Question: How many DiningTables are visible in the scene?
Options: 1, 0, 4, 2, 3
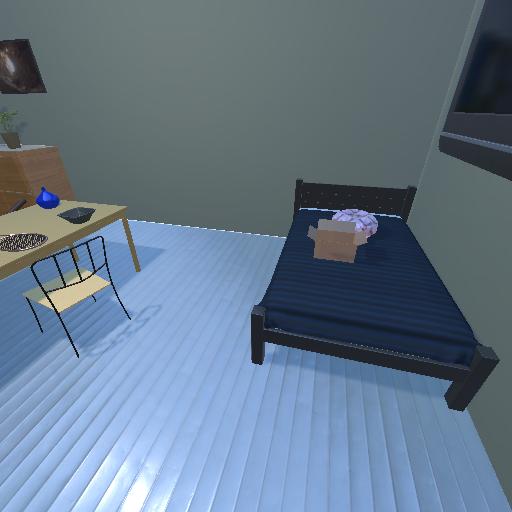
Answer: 1